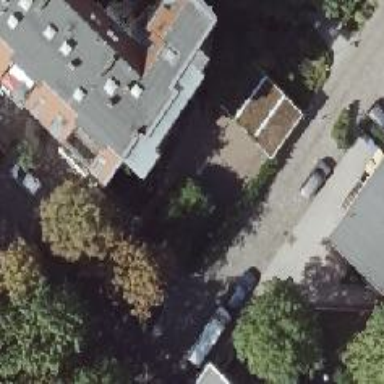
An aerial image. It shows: Group of garages.